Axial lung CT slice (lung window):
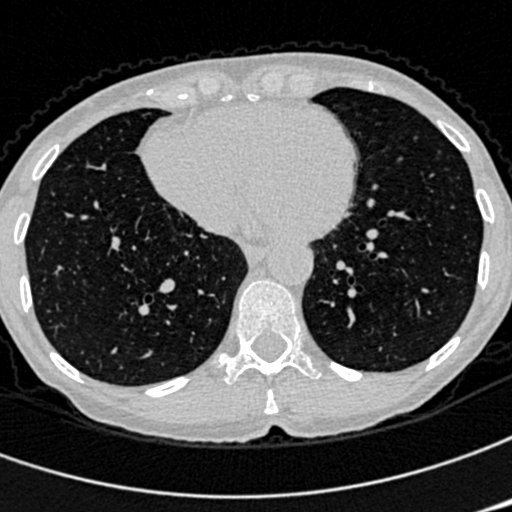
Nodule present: no